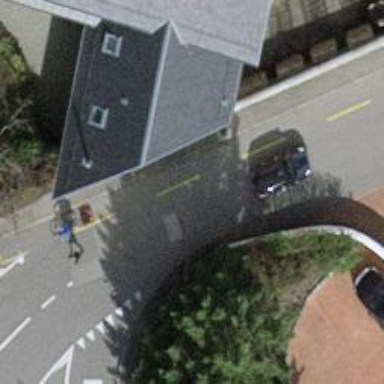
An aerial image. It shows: Residential road with asphalt surface. There is cycle lane on the left side.